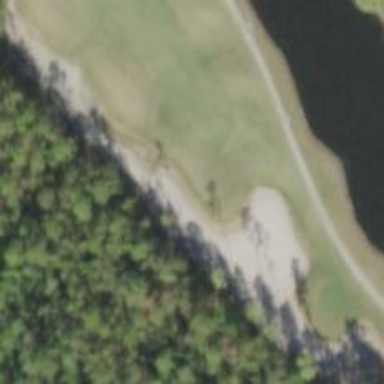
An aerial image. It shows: Golf bunker filled with sandy terrain.